This grayscale texture is a bearing vibration snapshot reshaped row-by-row into a square image. Based on the visible evidence, which condition applies: normal, inner_race, outer_race, ball?
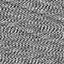
Answer: outer_race